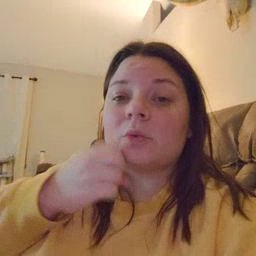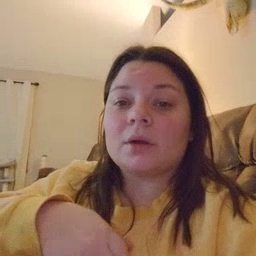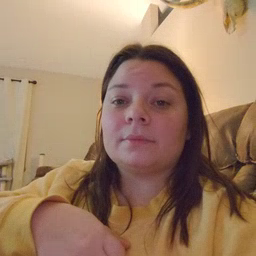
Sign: underwear